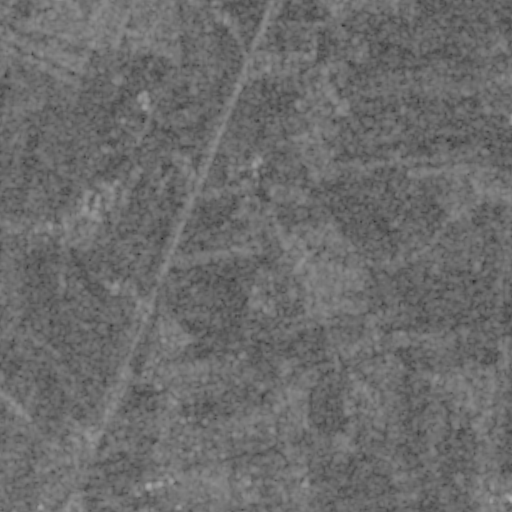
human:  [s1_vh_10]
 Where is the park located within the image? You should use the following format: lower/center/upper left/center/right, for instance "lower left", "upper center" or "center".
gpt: The park is located in the lower left of the image.
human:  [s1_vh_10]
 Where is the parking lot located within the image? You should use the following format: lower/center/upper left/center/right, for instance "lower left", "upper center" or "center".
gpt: The parking lot is located in the lower center of the image.
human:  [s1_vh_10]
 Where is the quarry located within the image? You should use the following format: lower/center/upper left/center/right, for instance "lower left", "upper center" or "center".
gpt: The quarry is located in the upper left of the image.
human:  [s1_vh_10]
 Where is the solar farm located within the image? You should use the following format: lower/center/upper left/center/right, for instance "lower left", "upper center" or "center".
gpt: The solar farm is located in the upper left of the image.
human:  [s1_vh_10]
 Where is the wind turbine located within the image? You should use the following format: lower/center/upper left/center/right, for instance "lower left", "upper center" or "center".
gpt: The wind turbine is located in the center right of the image.
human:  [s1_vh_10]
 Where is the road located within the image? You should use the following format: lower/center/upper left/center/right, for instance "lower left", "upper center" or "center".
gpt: There is no road in the image.

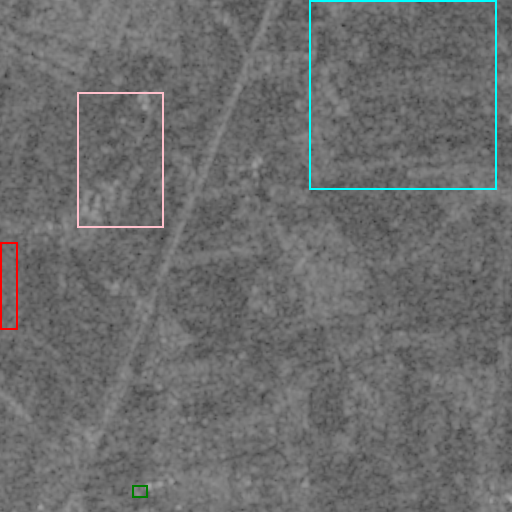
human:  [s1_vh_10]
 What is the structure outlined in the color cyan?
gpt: The structure outlined in cyan is a crop field.
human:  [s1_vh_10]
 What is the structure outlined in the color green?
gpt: The structure outlined in green is a park.
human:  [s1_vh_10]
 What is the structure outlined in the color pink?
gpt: The structure outlined in pink is a quarry.
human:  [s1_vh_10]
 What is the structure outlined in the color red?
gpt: The structure outlined in red is a solar farm.
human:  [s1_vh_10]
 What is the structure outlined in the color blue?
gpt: There is no blue outline.